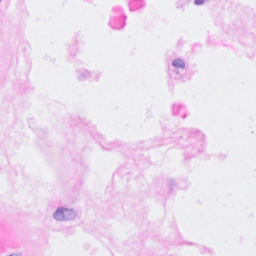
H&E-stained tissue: Breast